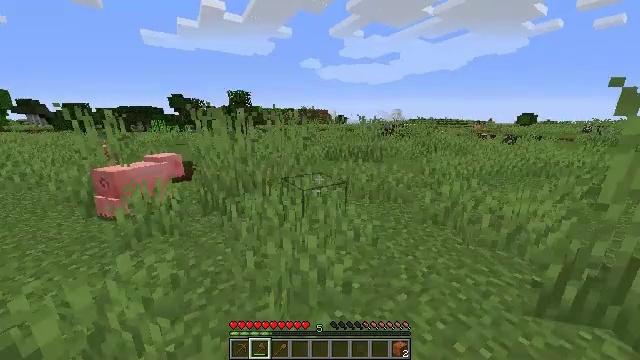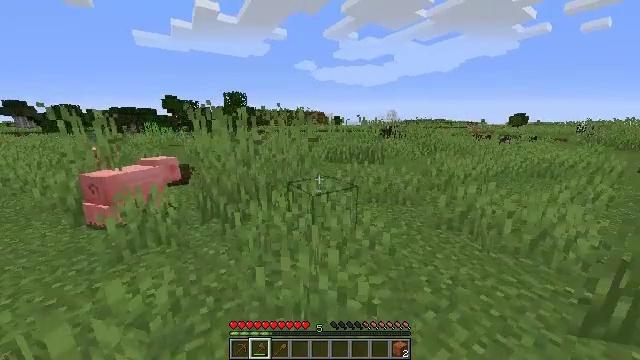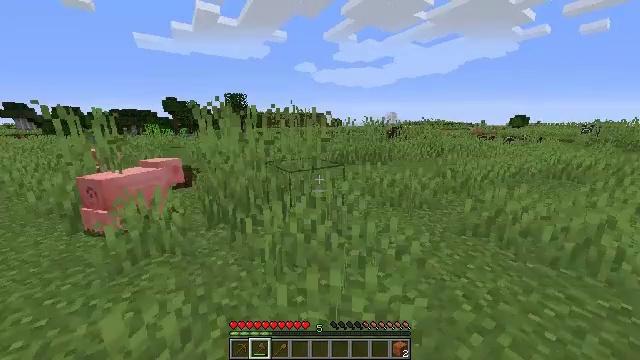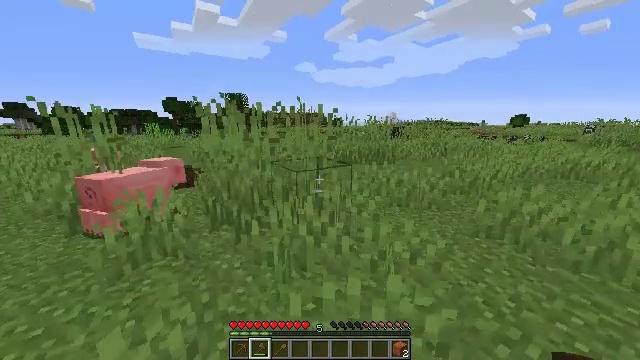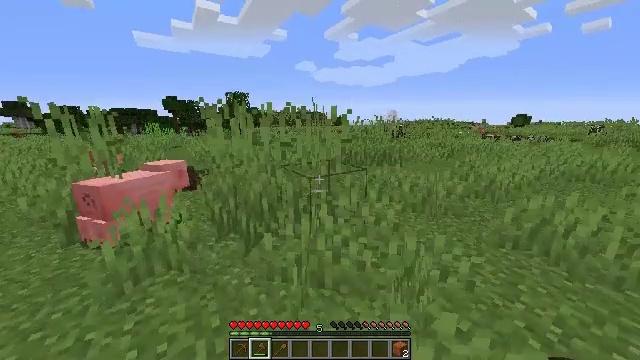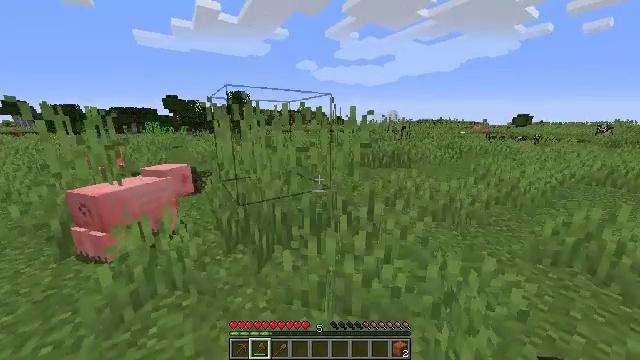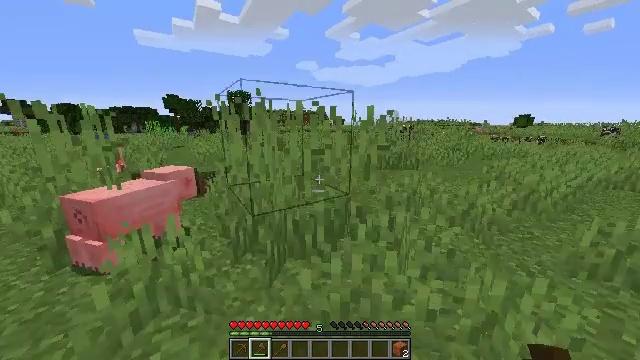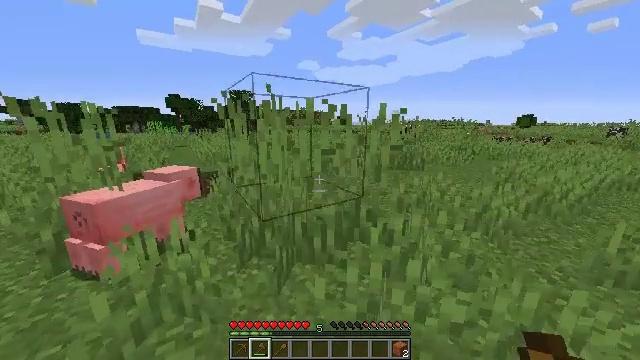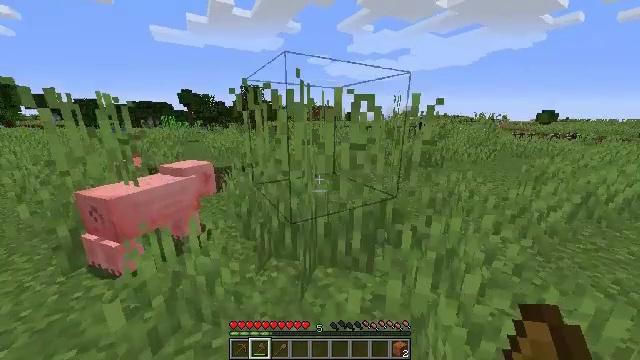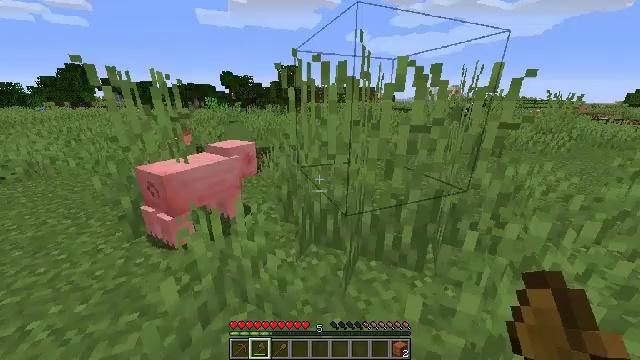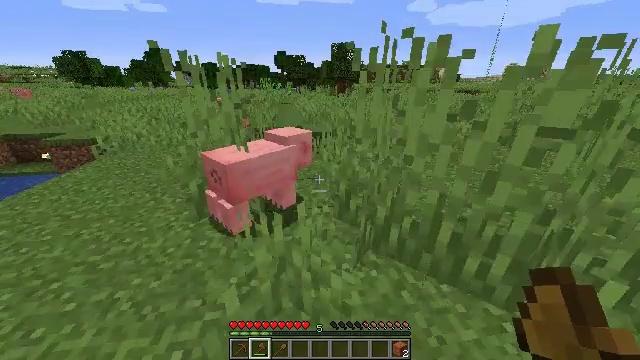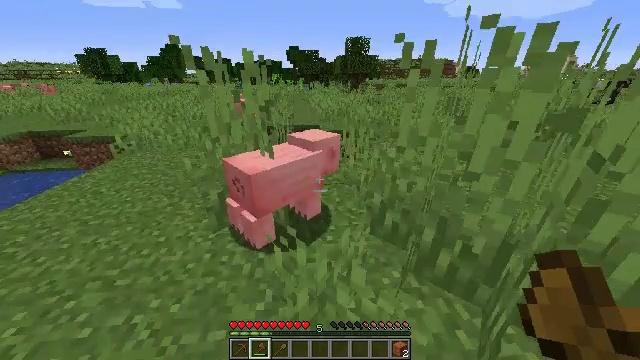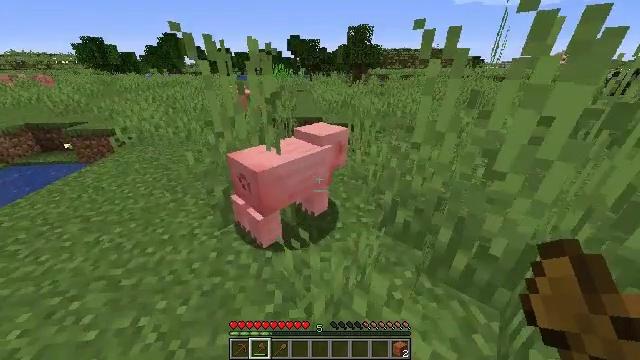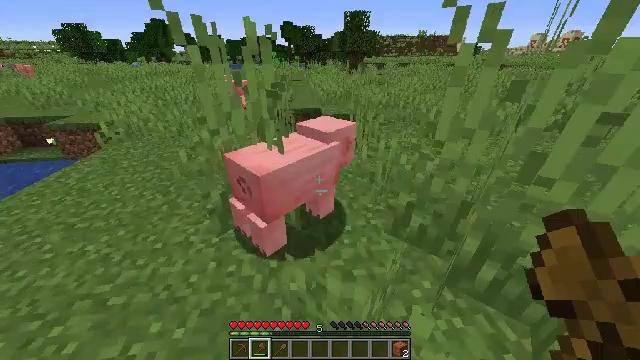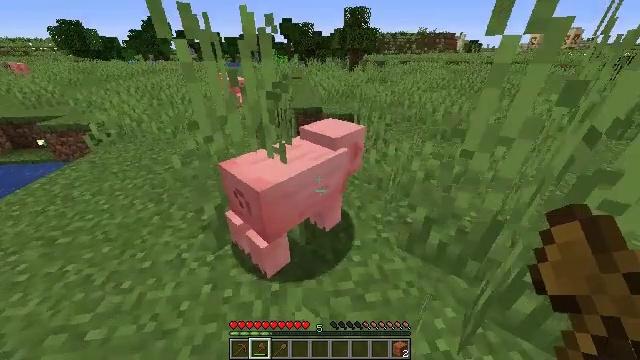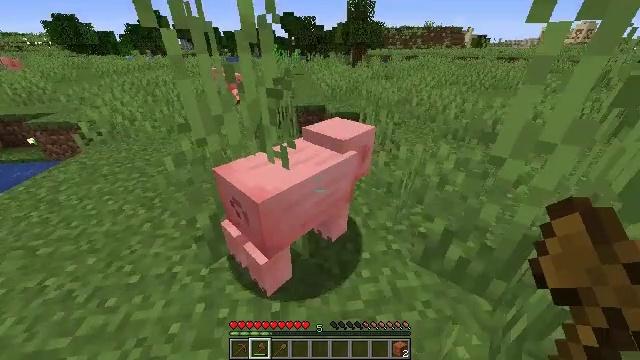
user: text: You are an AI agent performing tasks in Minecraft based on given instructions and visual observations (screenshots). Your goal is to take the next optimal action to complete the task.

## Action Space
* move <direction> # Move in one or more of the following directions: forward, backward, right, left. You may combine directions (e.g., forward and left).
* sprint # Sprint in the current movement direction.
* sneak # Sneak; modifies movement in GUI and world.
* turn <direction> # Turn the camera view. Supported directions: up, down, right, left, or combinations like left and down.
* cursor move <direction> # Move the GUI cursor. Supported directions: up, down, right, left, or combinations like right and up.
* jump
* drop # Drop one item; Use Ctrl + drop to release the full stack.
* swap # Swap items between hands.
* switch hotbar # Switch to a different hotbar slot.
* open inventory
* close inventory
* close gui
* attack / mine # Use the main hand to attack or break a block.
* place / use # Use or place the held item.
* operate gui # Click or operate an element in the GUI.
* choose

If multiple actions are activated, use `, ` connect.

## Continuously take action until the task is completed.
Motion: motion action
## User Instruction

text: Hunt animals.
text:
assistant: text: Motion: move forward and move left, sprint, turn right
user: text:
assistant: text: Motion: move forward and move left, sprint
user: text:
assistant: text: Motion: move forward and move left, sprint
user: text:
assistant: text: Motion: move forward and move left, sprint
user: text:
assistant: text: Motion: move forward and move left, sprint
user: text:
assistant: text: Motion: move forward and move left, sprint
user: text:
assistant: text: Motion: move forward and move left, sprint
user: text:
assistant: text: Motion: move forward and move left, sprint, turn left and down
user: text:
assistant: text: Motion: move forward and move left, sprint, turn left and down
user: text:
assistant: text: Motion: move forward and move left, sprint, turn left and down
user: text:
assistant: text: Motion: move forward and move left, sprint, turn left
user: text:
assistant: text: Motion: move forward, turn down
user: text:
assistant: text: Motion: move forward, turn right and down
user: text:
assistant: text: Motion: no_op
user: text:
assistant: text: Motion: no_op
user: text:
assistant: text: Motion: no_op
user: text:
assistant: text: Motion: turn down
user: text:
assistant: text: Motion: move forward, turn left and down, jump
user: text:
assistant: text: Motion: move forward, turn left and down, jump
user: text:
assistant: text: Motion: move forward, turn left and down, jump
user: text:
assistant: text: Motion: move forward, turn right and down, jump
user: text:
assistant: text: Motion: move forward, turn down
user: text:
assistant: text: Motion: turn down
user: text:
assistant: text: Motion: no_op
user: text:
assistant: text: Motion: no_op
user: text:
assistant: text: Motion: no_op
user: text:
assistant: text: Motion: no_op
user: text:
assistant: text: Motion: turn left, attack / mine
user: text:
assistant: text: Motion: turn left, attack / mine
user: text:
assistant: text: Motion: attack / mine